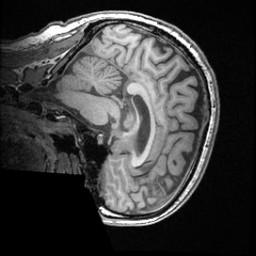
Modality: T1w
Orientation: sagittal
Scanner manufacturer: ge
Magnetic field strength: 3 T
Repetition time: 0.008572 s
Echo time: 0.003384 s